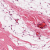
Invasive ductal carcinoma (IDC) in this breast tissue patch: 0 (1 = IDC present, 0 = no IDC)